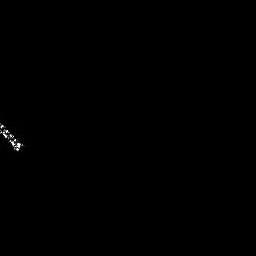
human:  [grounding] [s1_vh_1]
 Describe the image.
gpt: In the satellite image, there is  <ref>1 medium ship </ref> <box>[[0, 46, 8, 58, 0]]</box> located at left.